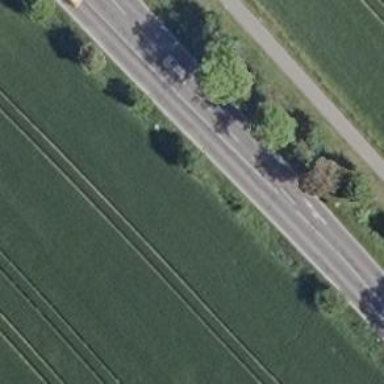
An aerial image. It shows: Primary road with asphalt surface.